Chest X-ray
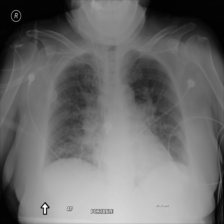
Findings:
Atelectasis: positive
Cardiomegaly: negative
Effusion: negative
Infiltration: negative
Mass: negative
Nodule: negative
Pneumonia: negative
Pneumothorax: negative
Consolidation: negative
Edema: positive
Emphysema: negative
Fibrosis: negative
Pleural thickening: negative
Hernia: negative